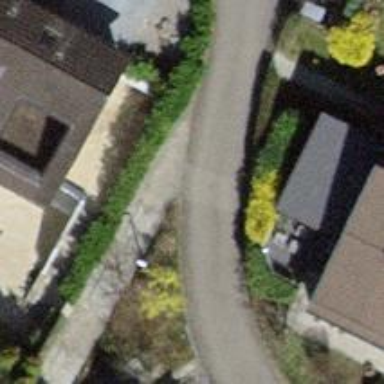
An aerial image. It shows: Road with steps.